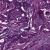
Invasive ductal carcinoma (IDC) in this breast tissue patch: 1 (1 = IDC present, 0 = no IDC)